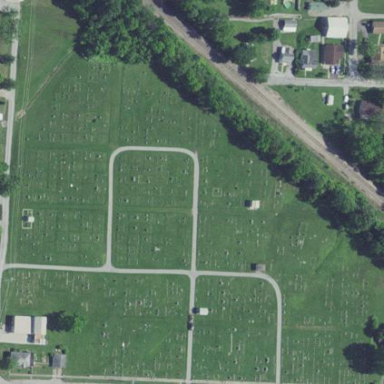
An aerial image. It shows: Cemetery.